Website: crate-barrel
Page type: billing-address
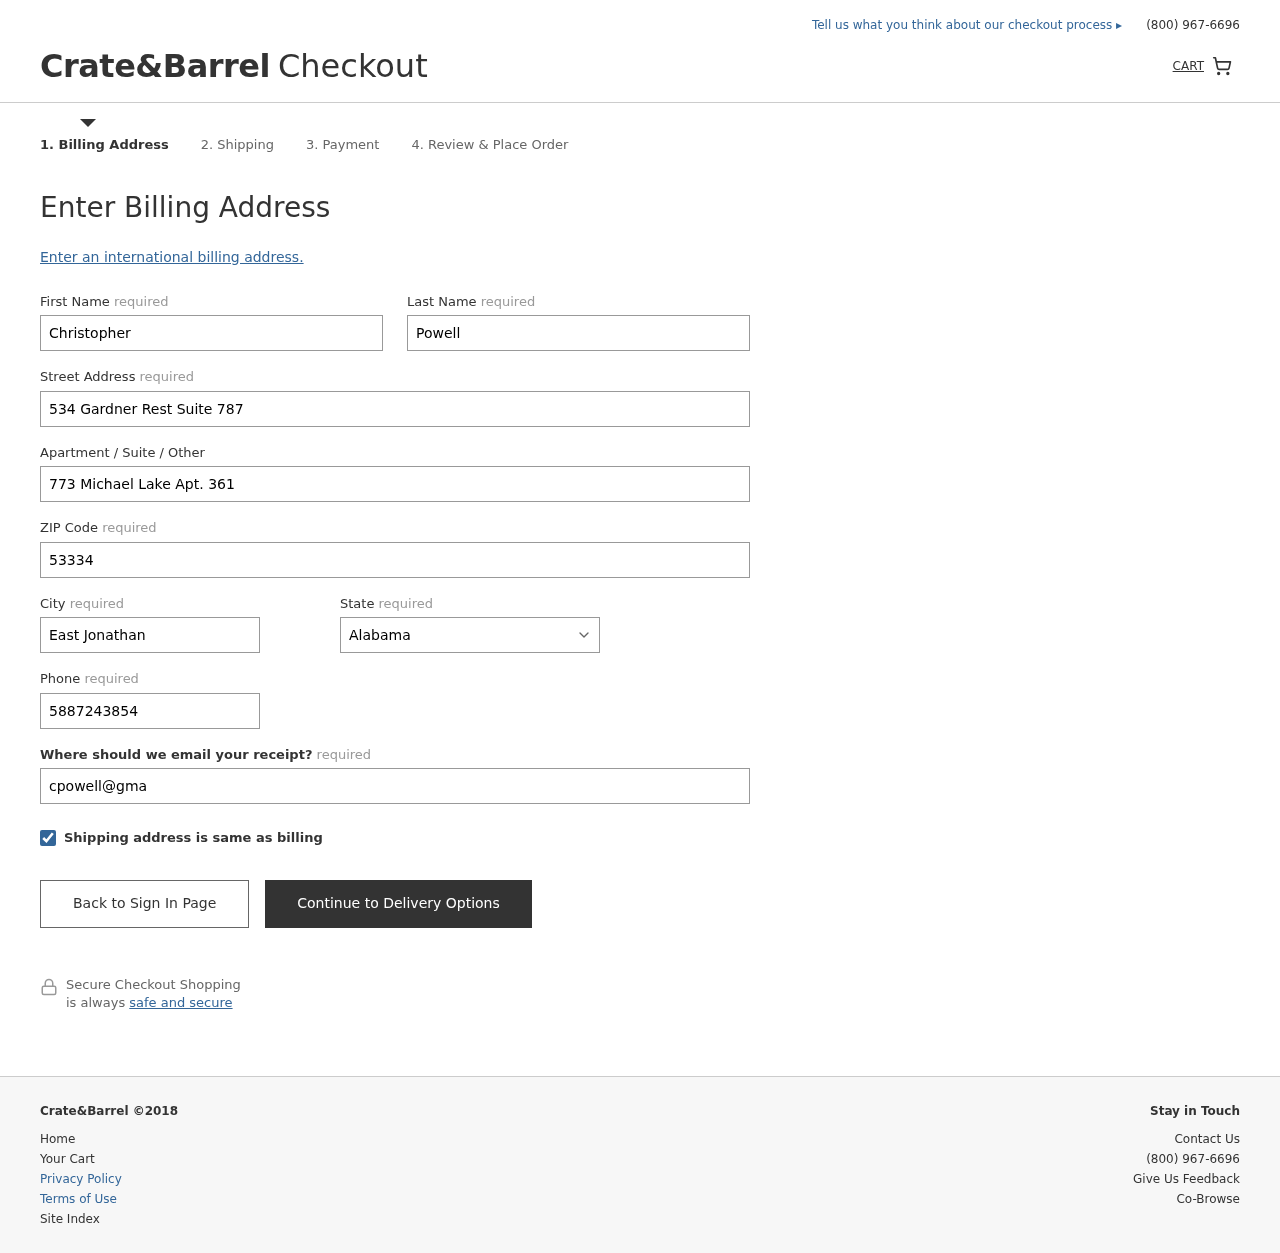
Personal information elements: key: PII_STATE
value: Alabama
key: PII_FIRSTNAME
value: Christopher
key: PII_LASTNAME
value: Powell
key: PII_STREET
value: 534 Gardner Rest Suite 787
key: PII_STREET2
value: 773 Michael Lake Apt. 361
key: PII_POSTCODE
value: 53334
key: PII_CITY
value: East Jonathan
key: PII_PHONE
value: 5887243854
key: PII_EMAIL
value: cpowell@gmail.com